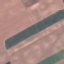
Label: AnnualCrop